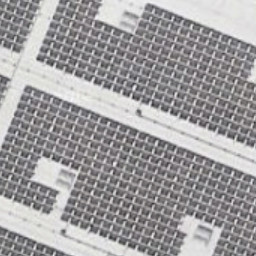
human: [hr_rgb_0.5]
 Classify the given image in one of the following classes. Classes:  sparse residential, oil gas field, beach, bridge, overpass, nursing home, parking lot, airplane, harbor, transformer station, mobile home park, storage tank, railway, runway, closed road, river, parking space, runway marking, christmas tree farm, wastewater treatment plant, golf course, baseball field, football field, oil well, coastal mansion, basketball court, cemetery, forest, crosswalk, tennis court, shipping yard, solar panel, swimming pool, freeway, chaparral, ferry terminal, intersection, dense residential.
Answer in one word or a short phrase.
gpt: solar panel